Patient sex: M
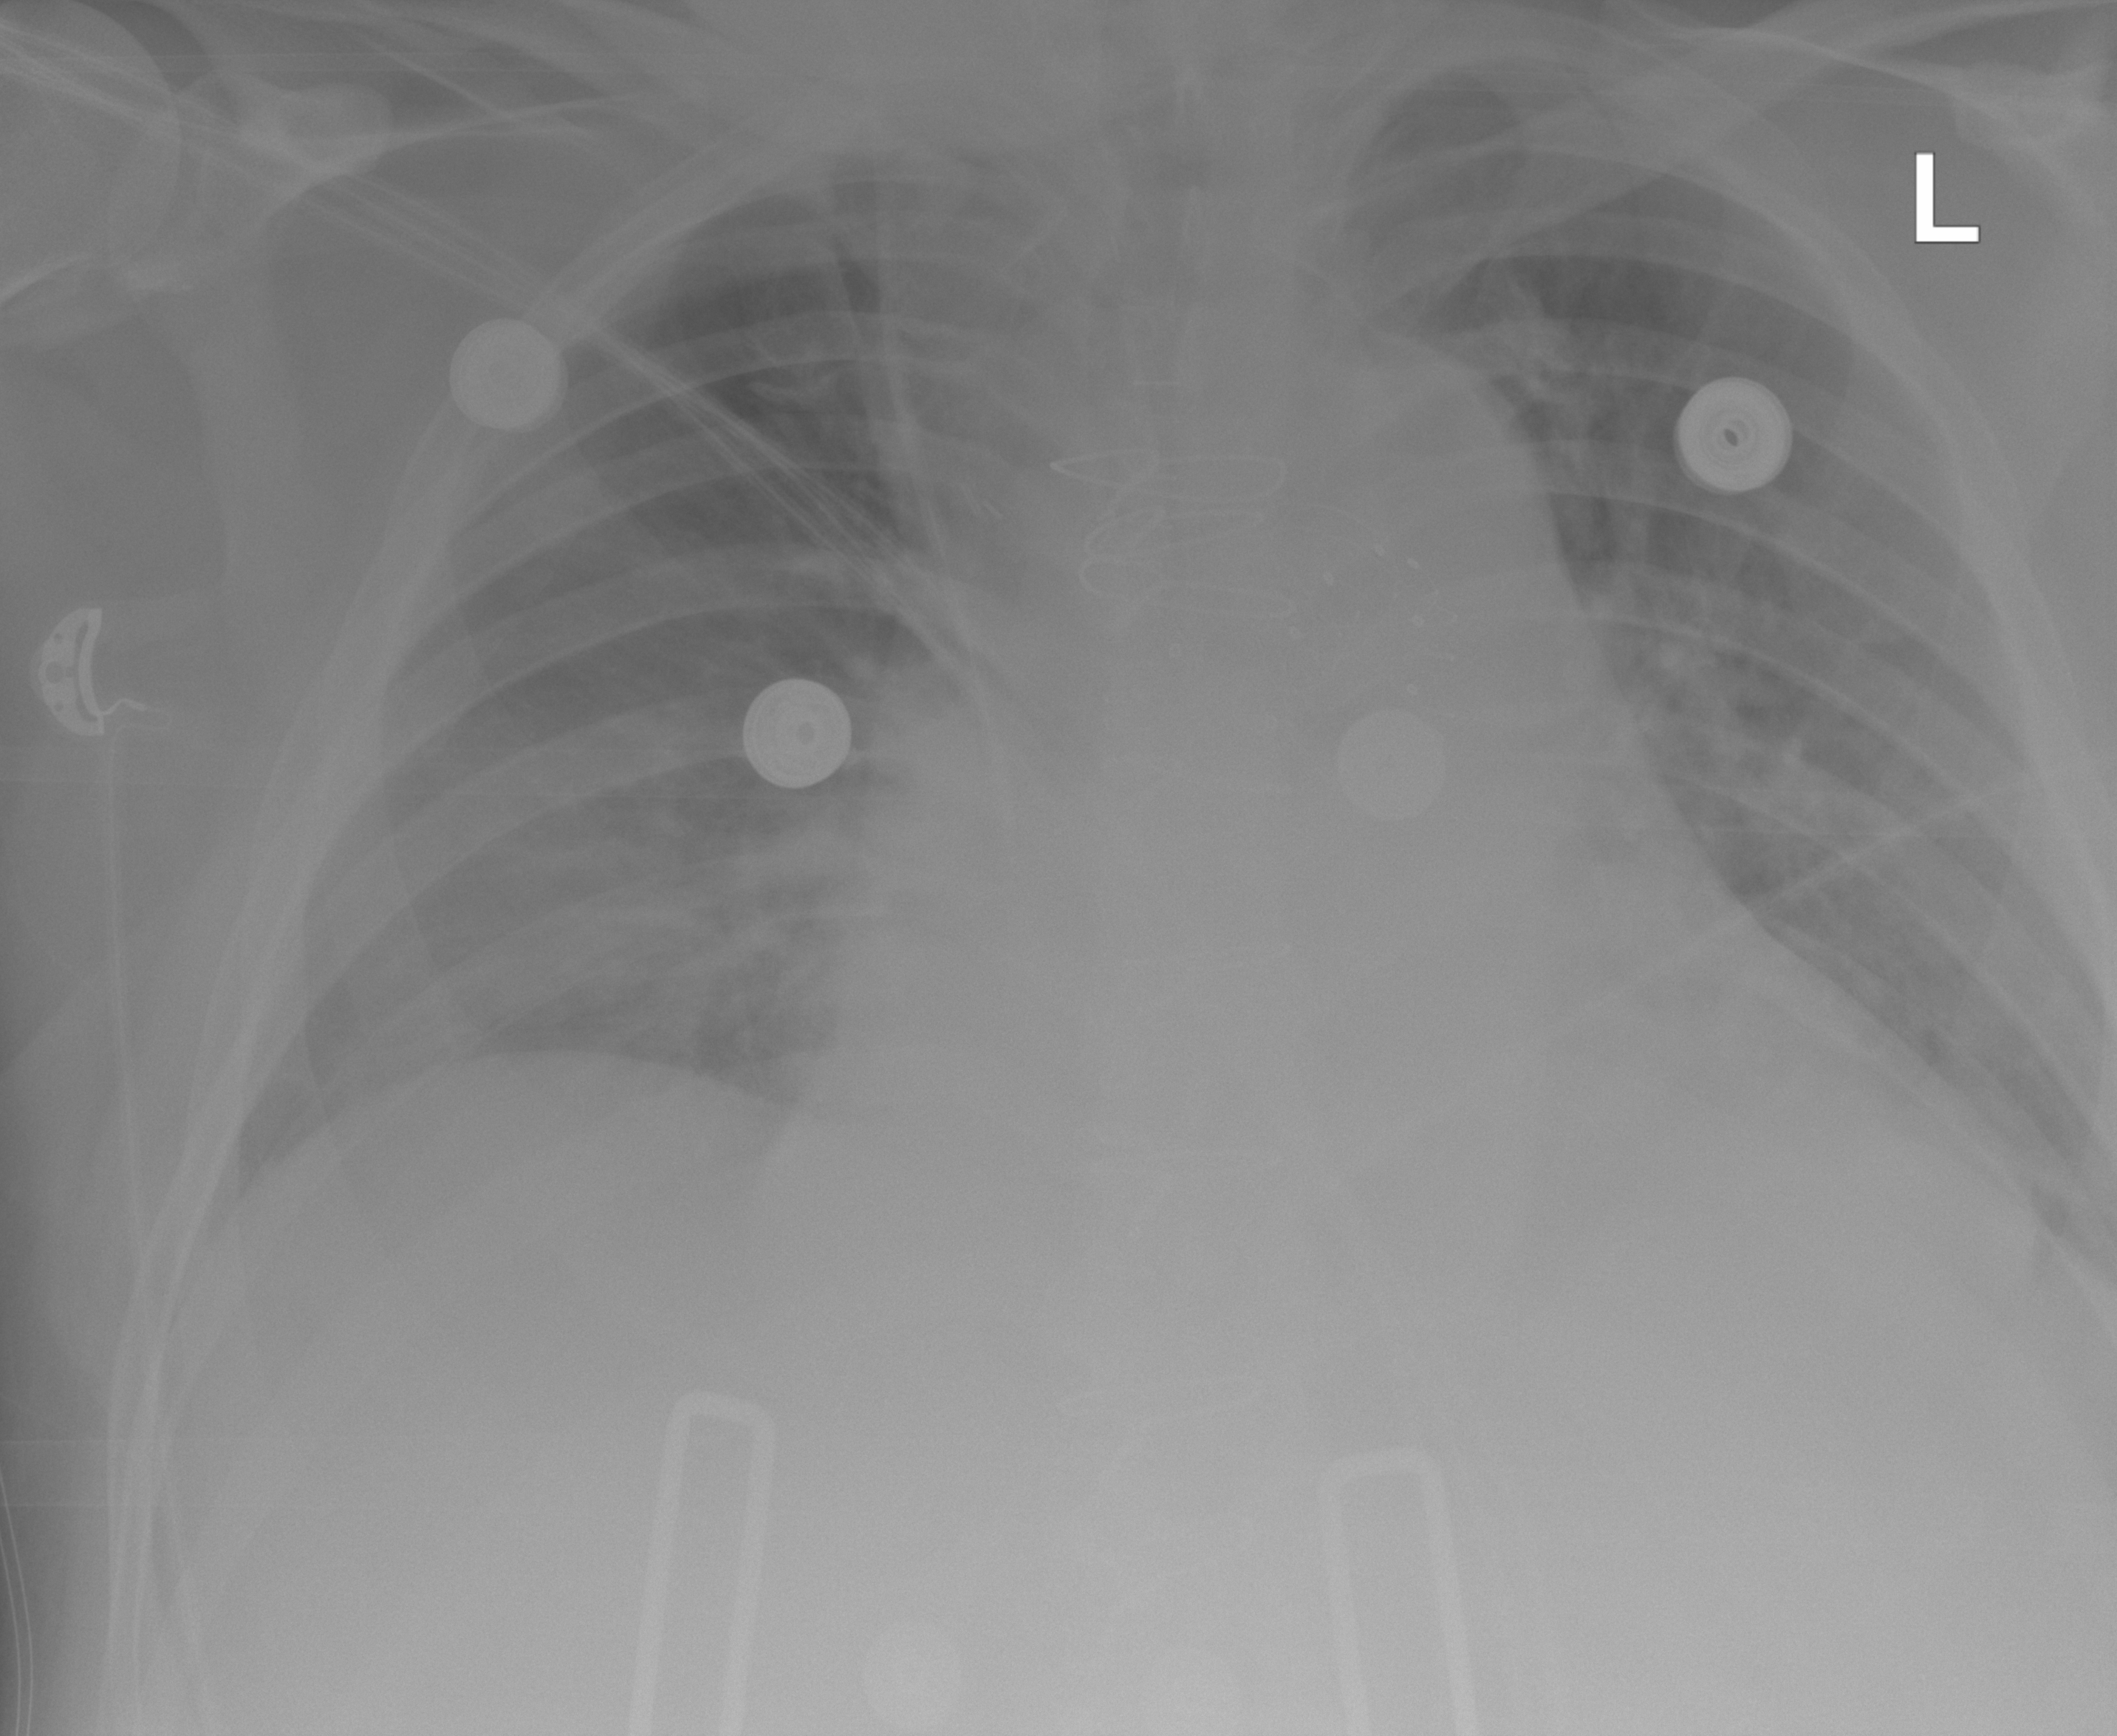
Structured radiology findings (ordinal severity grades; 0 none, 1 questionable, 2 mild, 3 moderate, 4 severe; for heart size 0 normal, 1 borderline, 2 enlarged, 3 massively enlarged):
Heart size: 2
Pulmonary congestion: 0
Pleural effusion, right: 0
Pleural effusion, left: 0
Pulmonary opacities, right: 0
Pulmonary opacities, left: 0
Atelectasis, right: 2
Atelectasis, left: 0